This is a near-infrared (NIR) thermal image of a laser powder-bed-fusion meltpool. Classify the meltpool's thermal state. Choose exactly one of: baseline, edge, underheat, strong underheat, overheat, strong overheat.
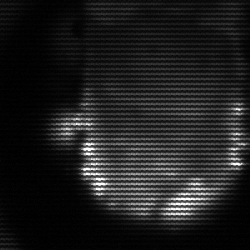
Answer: baseline